Question: This might by a silly question, but I was wondering if there was a way to have a DataGridViewComboBoxColumn in my DGV, but instead of showing the ugly combobox, it is just a white cell - when the cell is clicked, the dropdown shows up.
My problem is basically that this is really ugly:
How do you get around this? I am used to working in WPF, not Winforms. Is it possible to just hide the combobox, but have the cell function the exact same way??
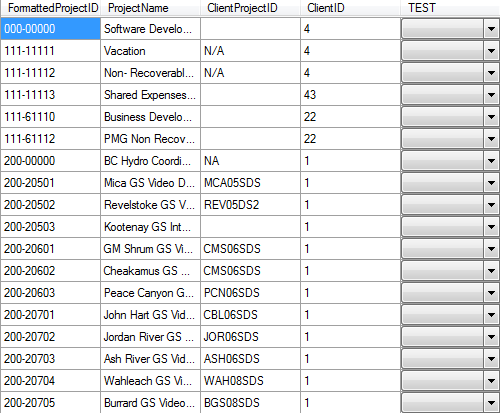
Answer: ComboBoxes have three different appearances you can choose from. In this case you're looking for 'flat appearance'. But if you want a beautiful datagridview you might want to check out <URL>. It goes for quite an affordable price.
NB: <URL> could also prove useful.